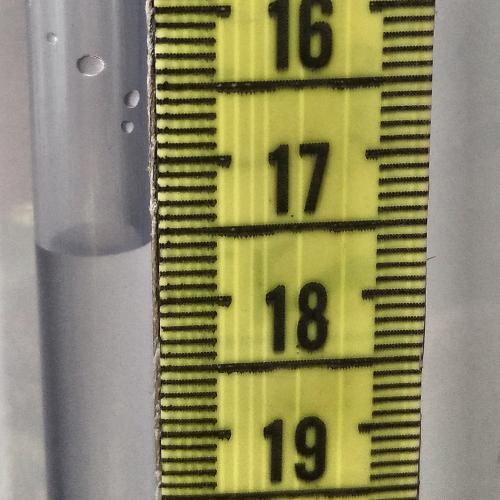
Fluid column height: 17.6 cm